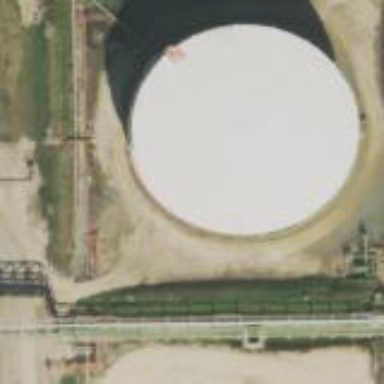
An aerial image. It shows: Storage tank that is man-made.